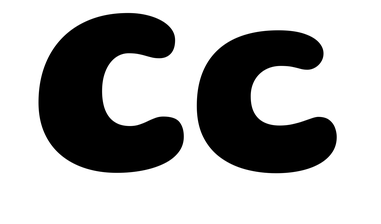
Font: Gluten_Bold